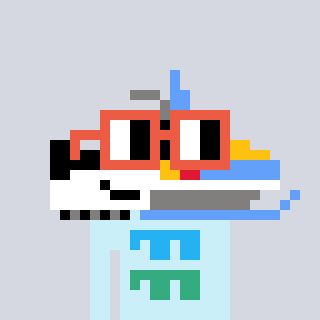
a pixel art character with square orange glasses, a snowmobile-shaped head and a cold-colored body on a cool background